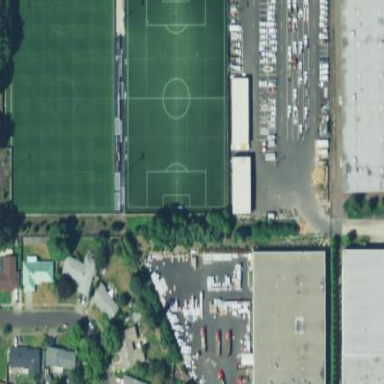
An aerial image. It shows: Soccer pitch for leisure land activities.